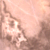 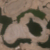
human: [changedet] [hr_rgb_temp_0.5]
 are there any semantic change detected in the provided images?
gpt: Some reservoirs appeared in the desert.